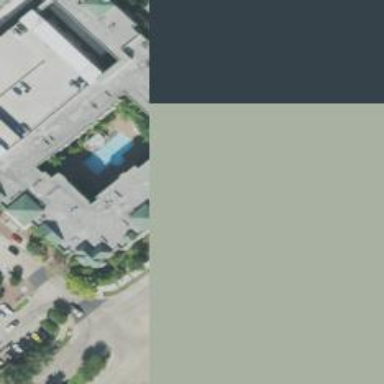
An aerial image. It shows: Apartment building.